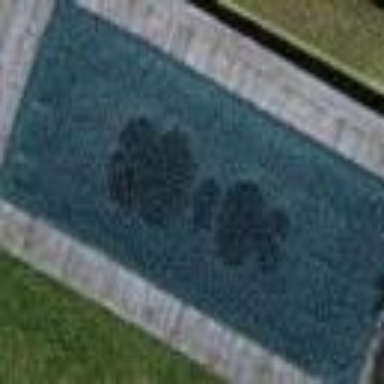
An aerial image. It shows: Swimming pool located in leisure land.